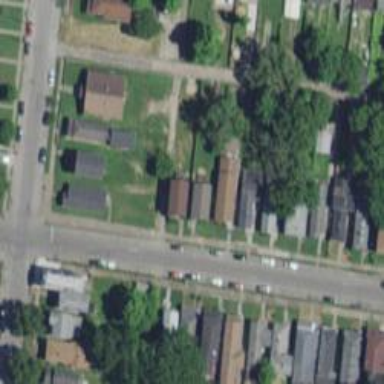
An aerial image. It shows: Alleyway designated as service road.